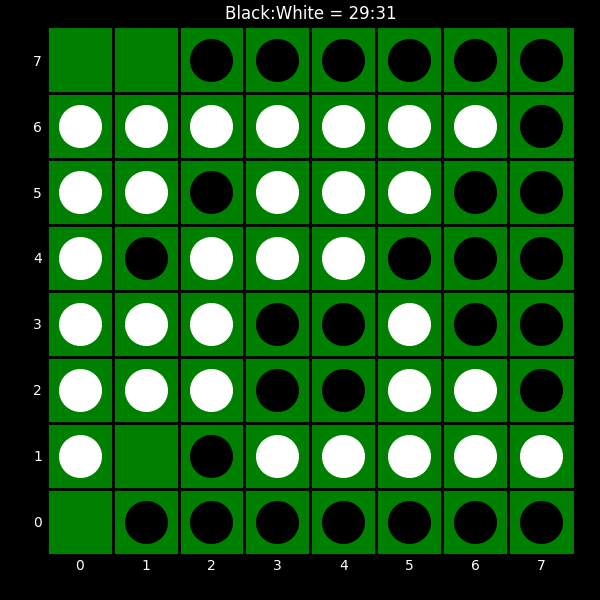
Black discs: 29
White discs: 31